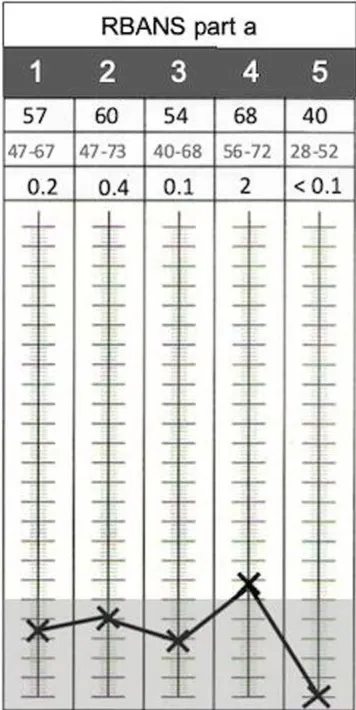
RBANS part a, visual summary of the patient's performance. The patient's scores are plotted in the standard assessment chart showing low score across the board (grey area highlights the percentile rank below 1. Percentile) with relative strength in attention skills (forth column from the left). RBANS = Repeatable Battery for the Assessment of Neuropsychological Status. The columns numbered 1 to 5 represents the areas of assessment in RBANS part a. Columns from left to right: 1 = Immediate Memory; 2 = Visuospatial / Constructional; 3 = Language; 4 = Attention; 5 = Delayed Memory.
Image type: electrography (ekg)